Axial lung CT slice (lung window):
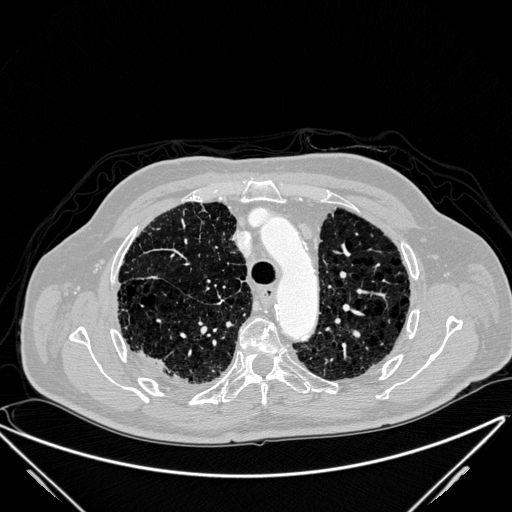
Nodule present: no